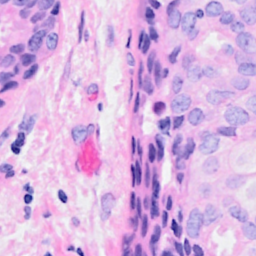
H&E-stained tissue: Breast